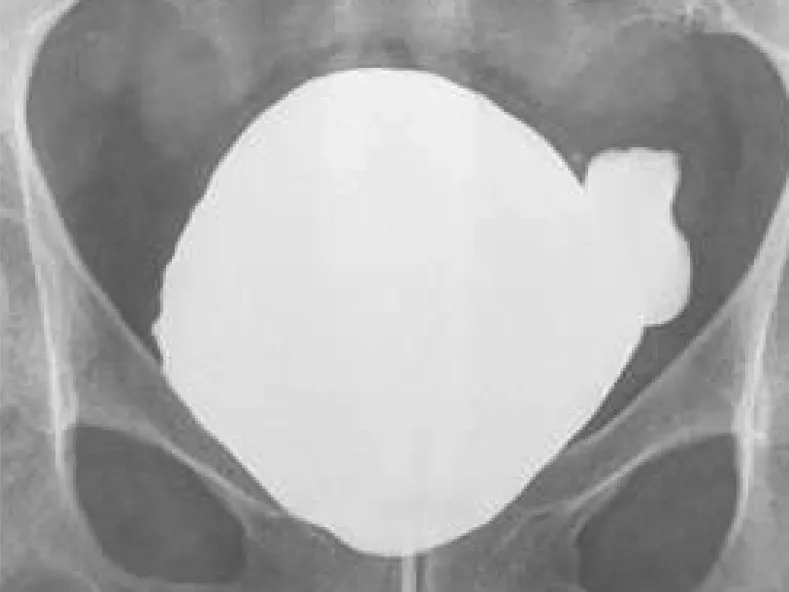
Postoperative VCUG showing significant reduction in diverticulum size at full bladder distension with minimal post void residual urine volume.
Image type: radiology (x_ray)